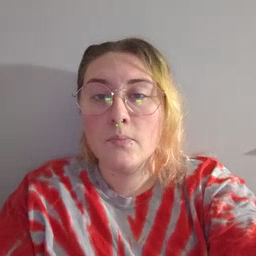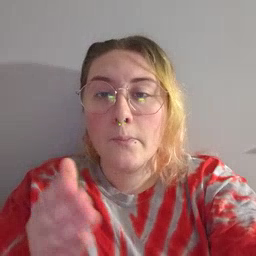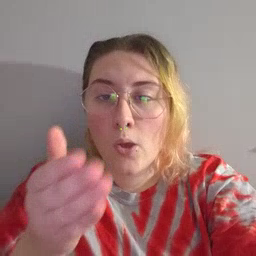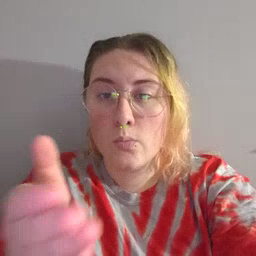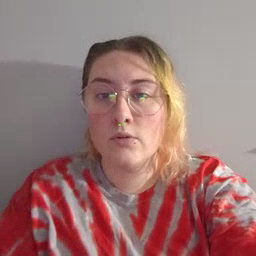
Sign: boat